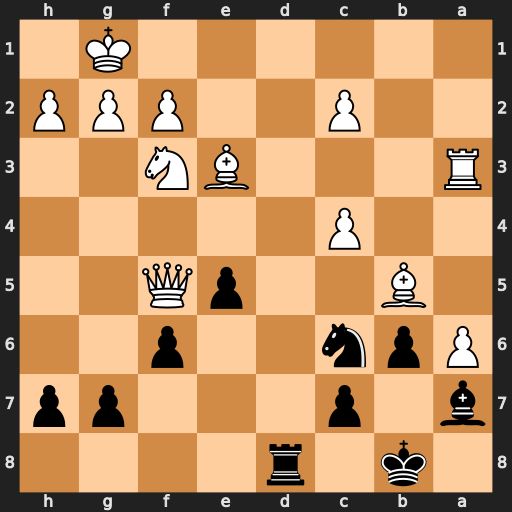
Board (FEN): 1k1r4/b1p3pp/Ppn2p2/1B2pQ2/2P5/R3BN2/2P2PPP/6K1
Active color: b
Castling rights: -
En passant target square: -
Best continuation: Rd1+ Ne1 Rxe1#